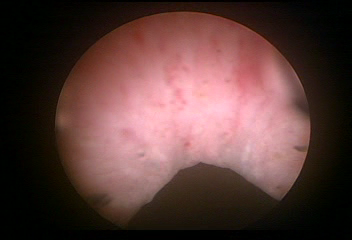
Modality: WLC
Class: Normal mucosa
Bladder cancer association: No